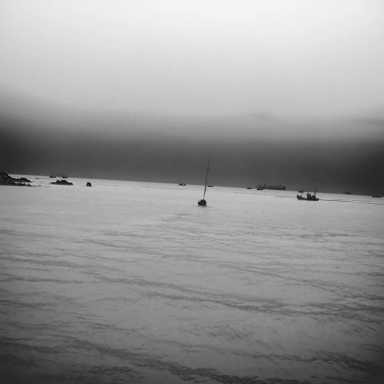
There are 12 objects shown in the infrared image, including a sailboat, ten bulk_carriers, and a fishing_boat.